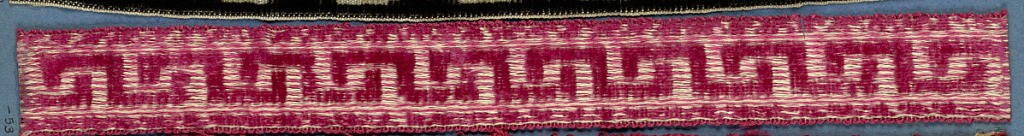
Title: Trimming
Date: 19th century
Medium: silk Technique: cut supplementary warp pile in a satin ground (velvet)
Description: Red and yellow trimming fragment in a Greek fret pattern.